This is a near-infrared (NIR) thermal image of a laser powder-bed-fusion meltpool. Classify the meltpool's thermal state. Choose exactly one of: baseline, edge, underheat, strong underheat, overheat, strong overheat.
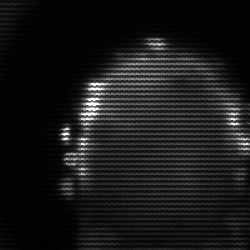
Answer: baseline